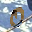
Label: 0